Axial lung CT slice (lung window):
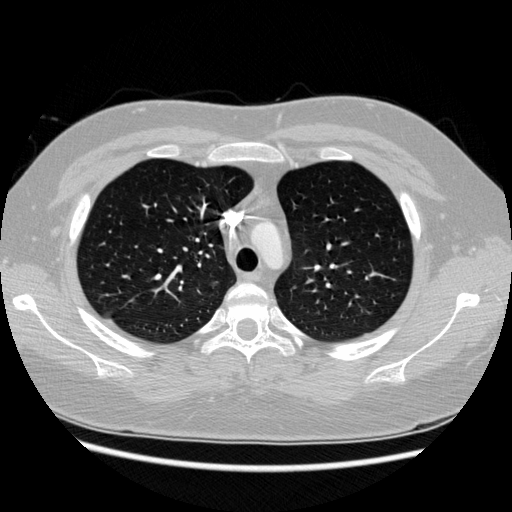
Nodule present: no